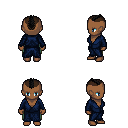
a pixel art fantasy rpg character, female body template, human, dark skin, blue robe, teal pants, black short mohawk hairstyle, four views (front, back, left, right), 2x2 character sprite sheet, small pixel art, hard edges, no anti-aliasing